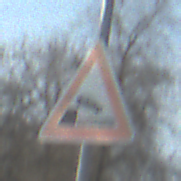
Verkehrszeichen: Ufer
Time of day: MorningAfternoon
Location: Outdoor (Suburban)
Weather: PartlyCloudy
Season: NotSpecified
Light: Natural